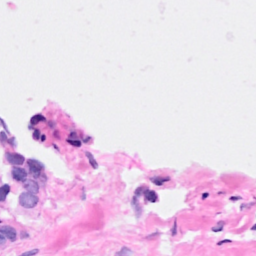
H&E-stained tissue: Breast